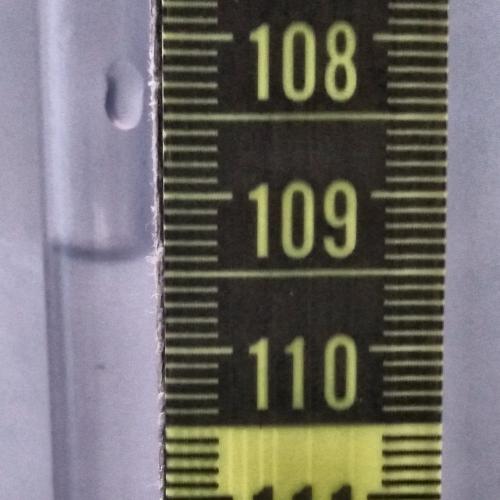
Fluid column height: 109.4 cm